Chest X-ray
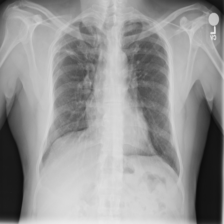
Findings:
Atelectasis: negative
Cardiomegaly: negative
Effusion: negative
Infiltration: negative
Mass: negative
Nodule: negative
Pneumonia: negative
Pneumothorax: negative
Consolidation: negative
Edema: negative
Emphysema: negative
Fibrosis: negative
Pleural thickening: negative
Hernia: negative